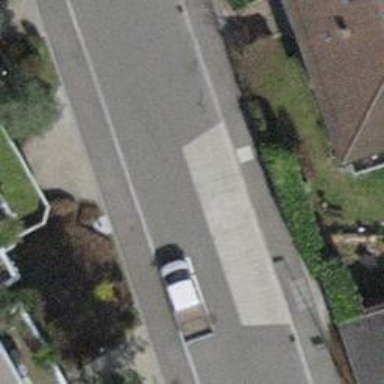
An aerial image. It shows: Bus stop with stop position for public transport.